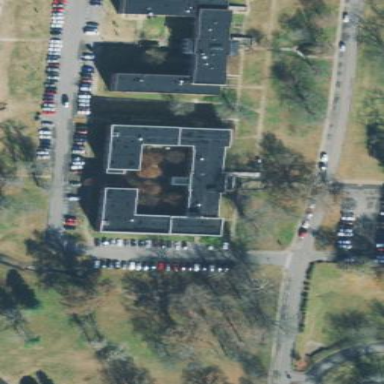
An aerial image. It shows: Dormitory building.